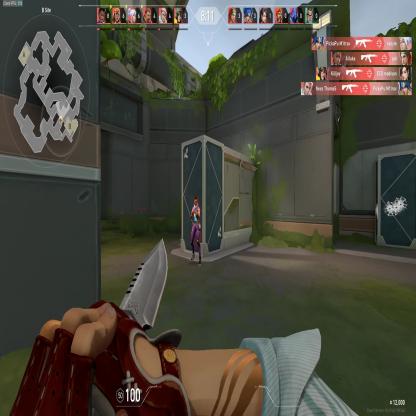
Label: enemy